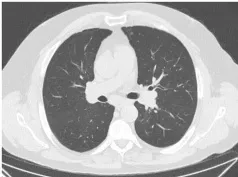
A, b, c, d, e, f, g: CT images obtained in July 2019. . (c, d): Axial and Coronal CT images with lung window settings show normal lung parenchyma.
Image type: radiology (ct)